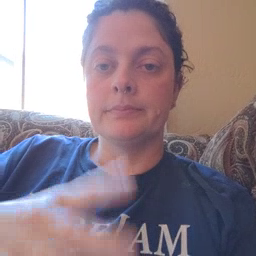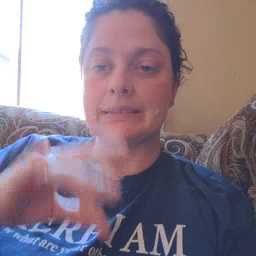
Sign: sticky